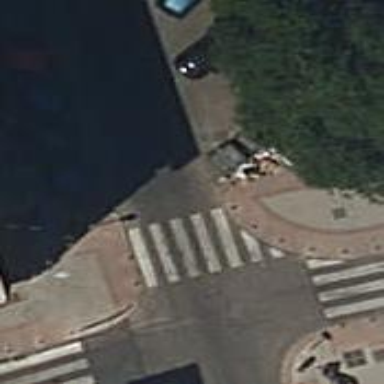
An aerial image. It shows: Marked crossing on the road.